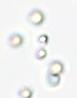
Label: Phaeocystis